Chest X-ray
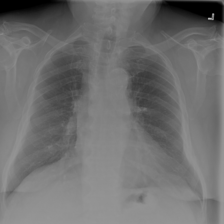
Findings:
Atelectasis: negative
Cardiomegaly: negative
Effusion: negative
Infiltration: negative
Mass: negative
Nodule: negative
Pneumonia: negative
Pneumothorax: negative
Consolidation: negative
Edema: negative
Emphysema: negative
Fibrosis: negative
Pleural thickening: negative
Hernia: negative